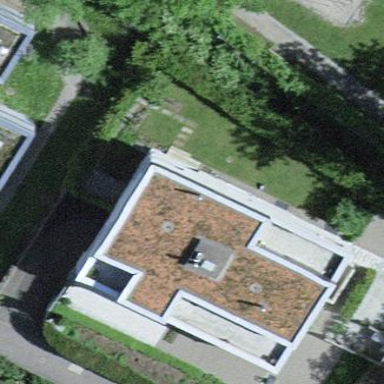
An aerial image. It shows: School building.